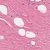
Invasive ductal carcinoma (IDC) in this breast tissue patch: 0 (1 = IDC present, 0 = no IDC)